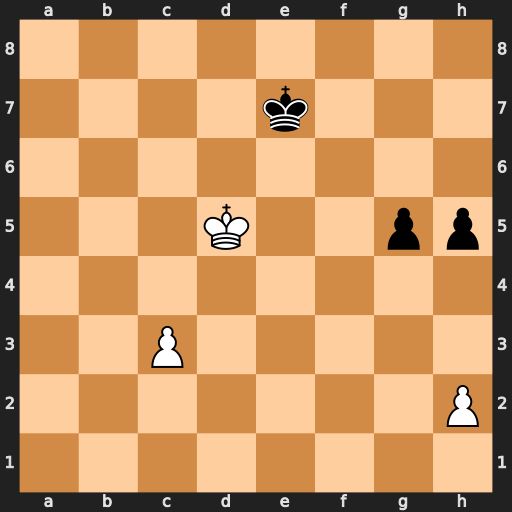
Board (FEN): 8/4k3/8/3K2pp/8/2P5/7P/8
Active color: w
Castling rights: -
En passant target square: -
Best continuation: Ke5 g4 Kf5 h4 Kxg4